Interaction volume radius: 10 \u00c5
Interaction volume height: 10 \u00c5
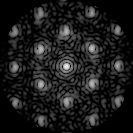
Disorder parameter: 0.2777